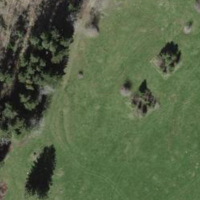
EUNIS habitat code: 25
Species observed at this site:
Sorbus aucuparia